Question: I run my program and it works fine. I am using external Batch and VBS files if these files are not in my main C:\ Directory then it don't work at all! I get a cannot find file specified and so C:\Program Files (x86)\ then of course it makes a program folder.

example of the code I used which I got from another forum on this site.
'''
Process scriptProc = new Process();
scriptProc.StartInfo.FileName = @"Services.bat";
scriptProc.StartInfo.WorkingDirectory = @"c:\Program Files (x86)\Buzzard X Soy Optimzation Program"; //<---very important
scriptProc.StartInfo.Arguments = "//B //Nologo Services.bat";
scriptProc.StartInfo.WindowStyle = ProcessWindowStyle.Hidden; //prevent console window from popping up
scriptProc.Start();
scriptProc.WaitForExit();
scriptProc.Close();
'''
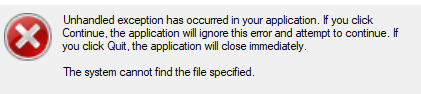
Answer: You can use <URL> relative to your starting path.
You should virtually never put absolute paths in code, because of the exact problem you are encountering.